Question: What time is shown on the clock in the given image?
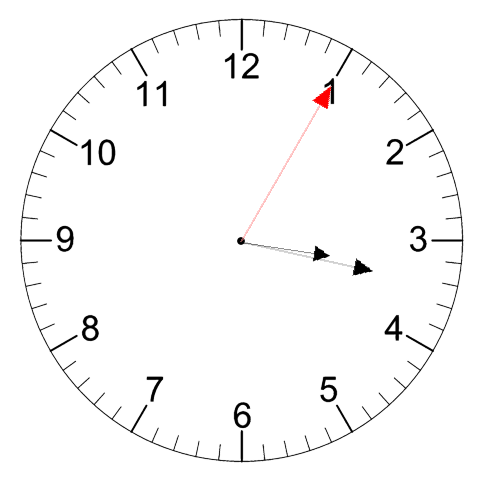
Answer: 03:17:05